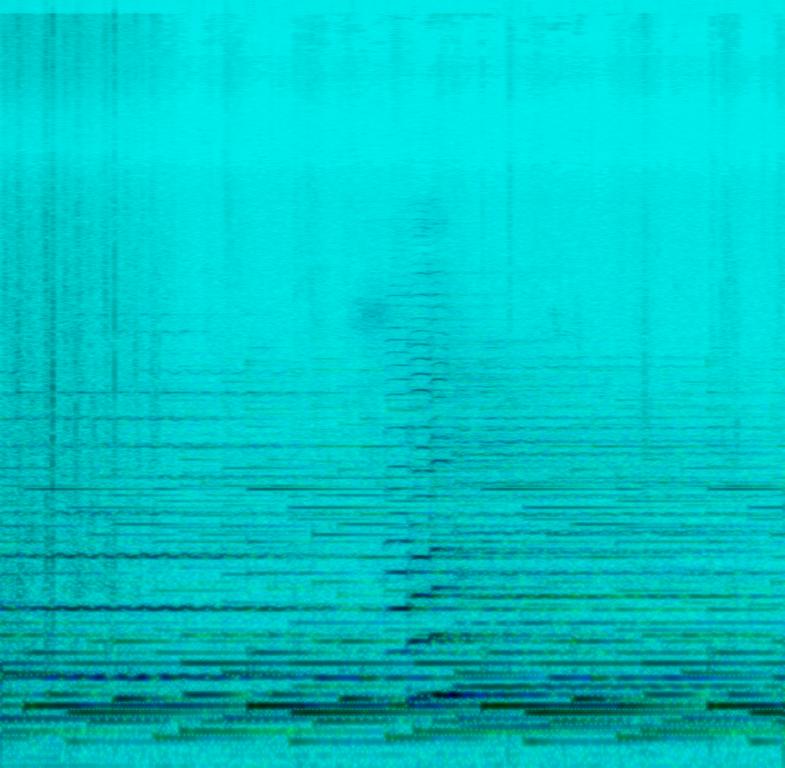
This is a classical music piece. There is a piano playing an arpeggio in the background while a violin gently plays the main tune. The atmosphere of the piece is sentimental. This piece could be used in the background of tutorial videos. It could also be playing in the background at a coffee shop.